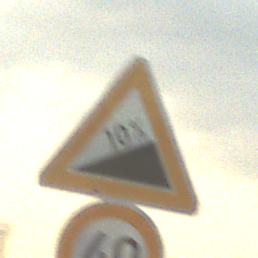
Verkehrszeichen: Steigung10
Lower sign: Geschwindigkeit40
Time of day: SunriseSunset
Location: Outdoor (Suburban)
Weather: PartlyCloudy
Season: NotSpecified
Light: Natural